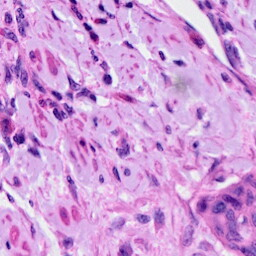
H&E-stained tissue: Cervix